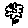
Label: flower